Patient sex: F
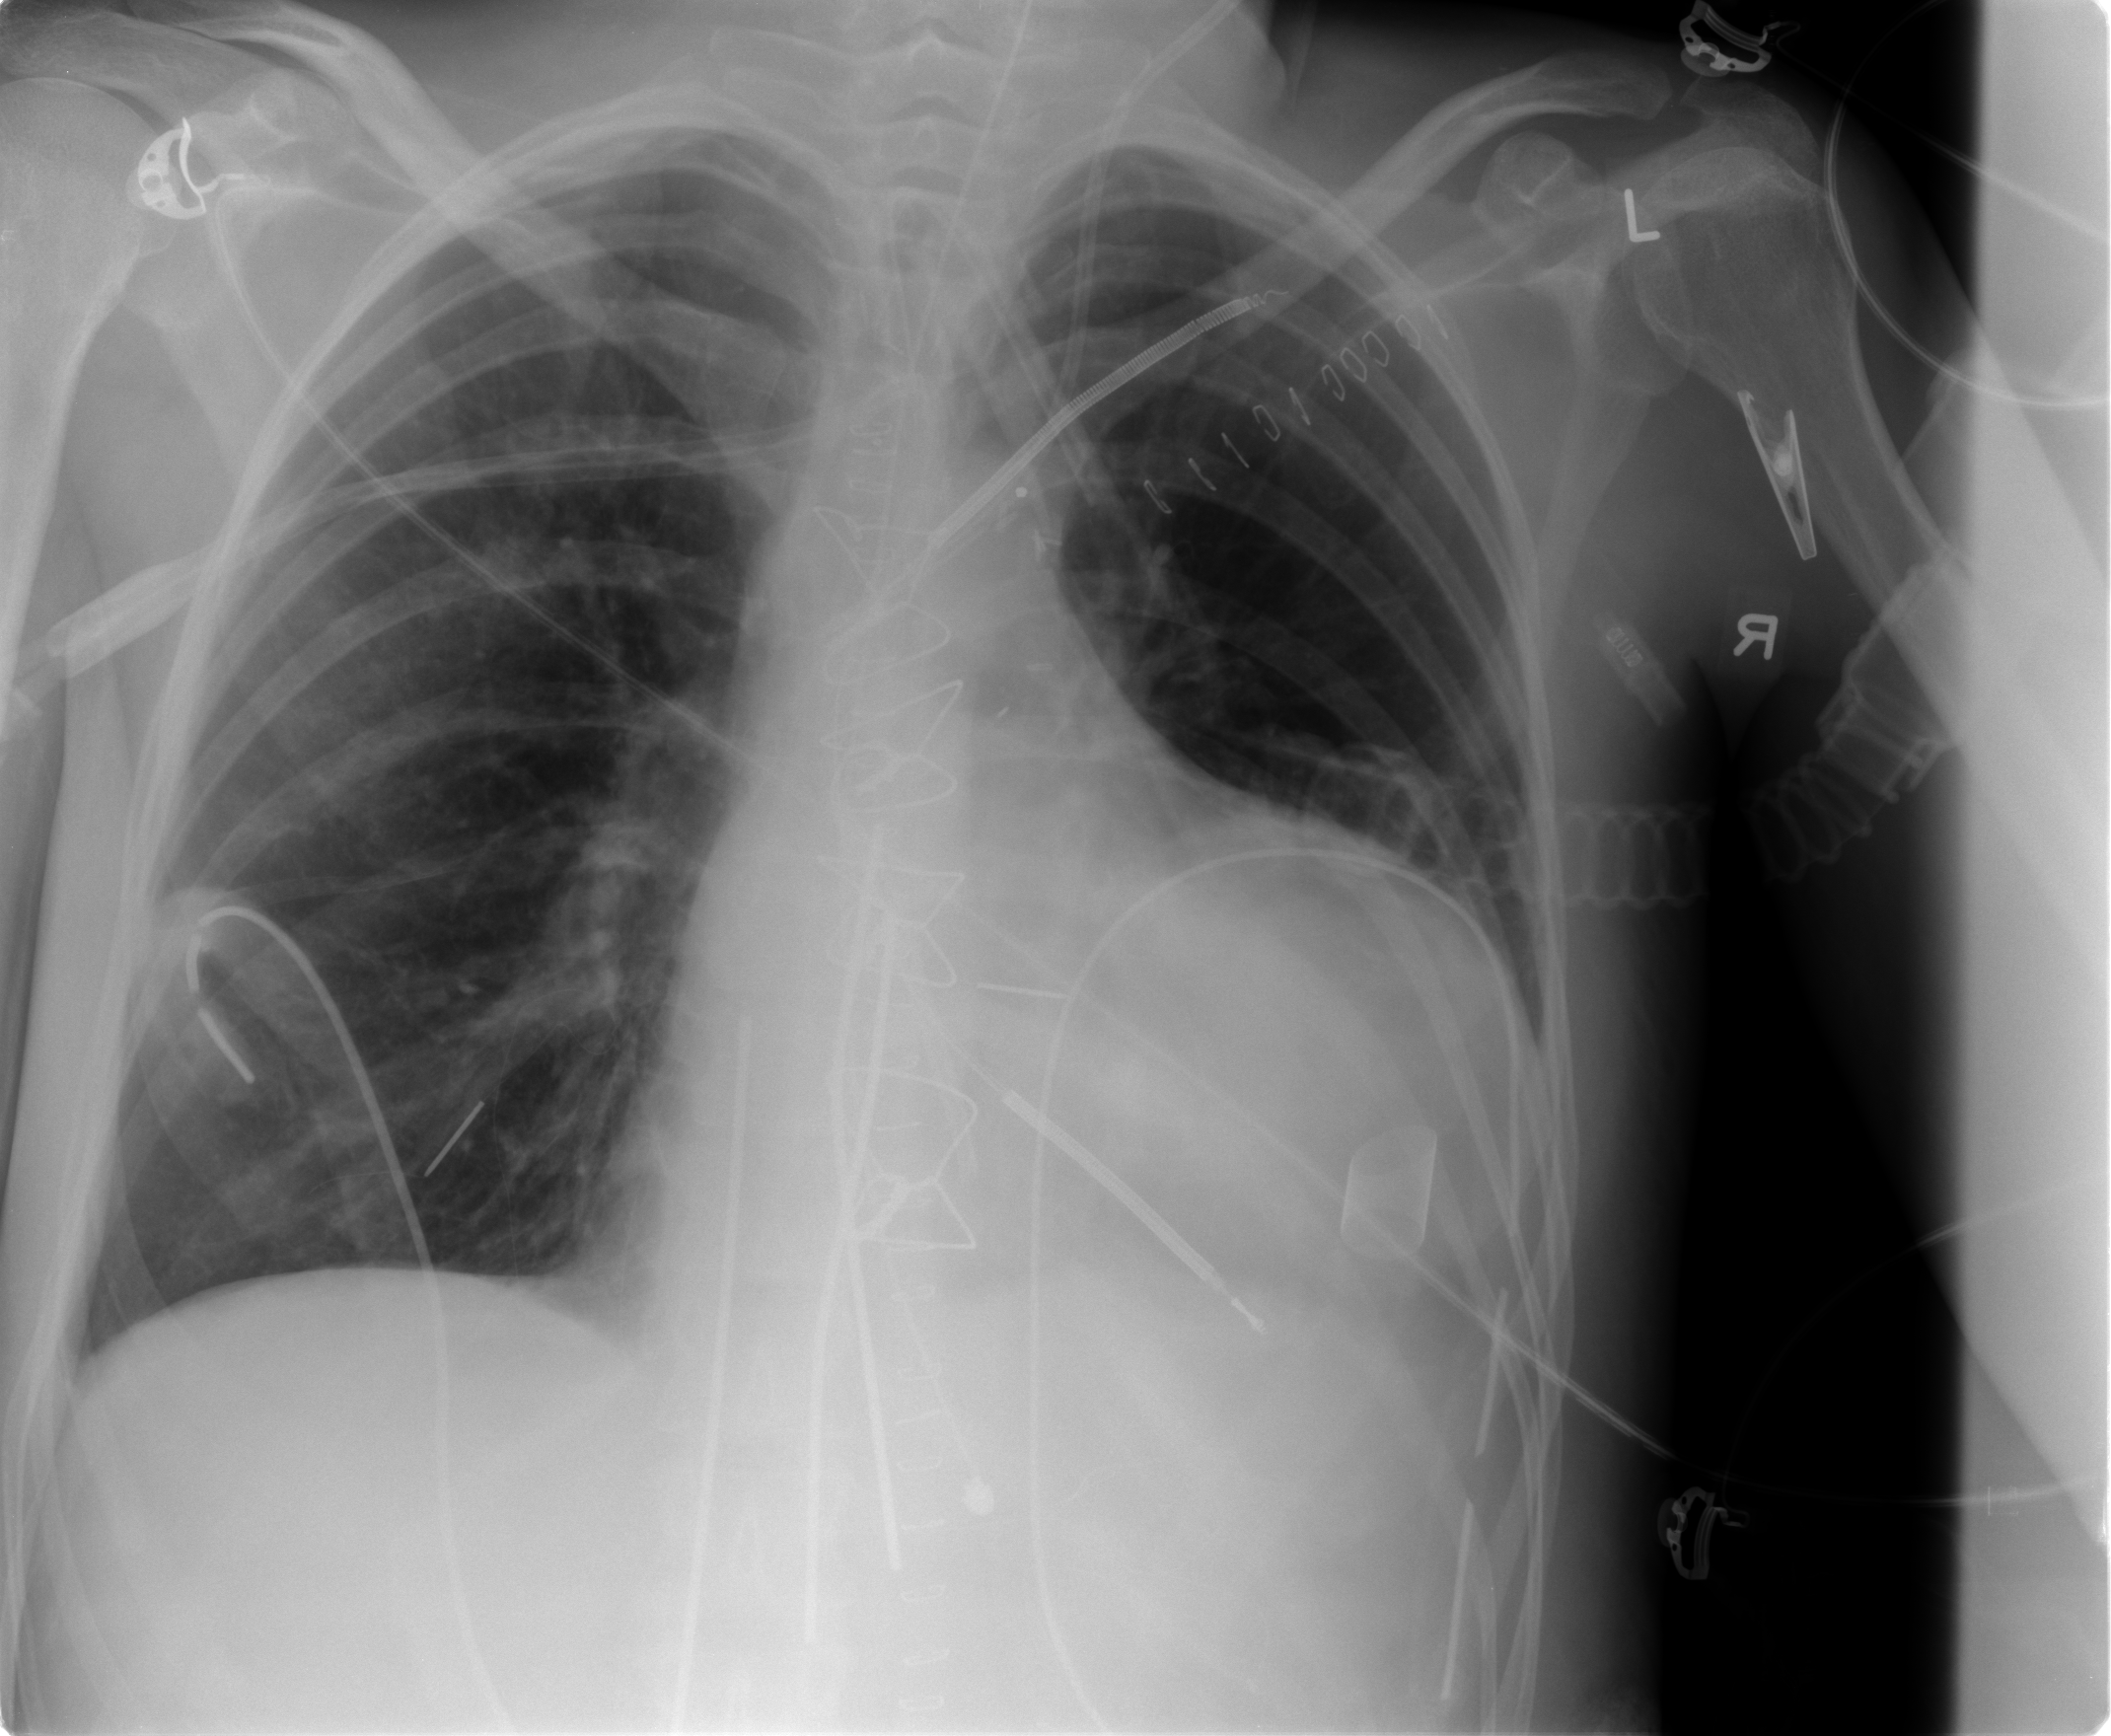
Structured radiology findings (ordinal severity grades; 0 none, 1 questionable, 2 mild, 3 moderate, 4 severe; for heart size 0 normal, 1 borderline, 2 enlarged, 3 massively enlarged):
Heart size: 2
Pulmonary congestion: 0
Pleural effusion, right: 0
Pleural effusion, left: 0
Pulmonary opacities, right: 2
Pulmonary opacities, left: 0
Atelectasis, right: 2
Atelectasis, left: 0